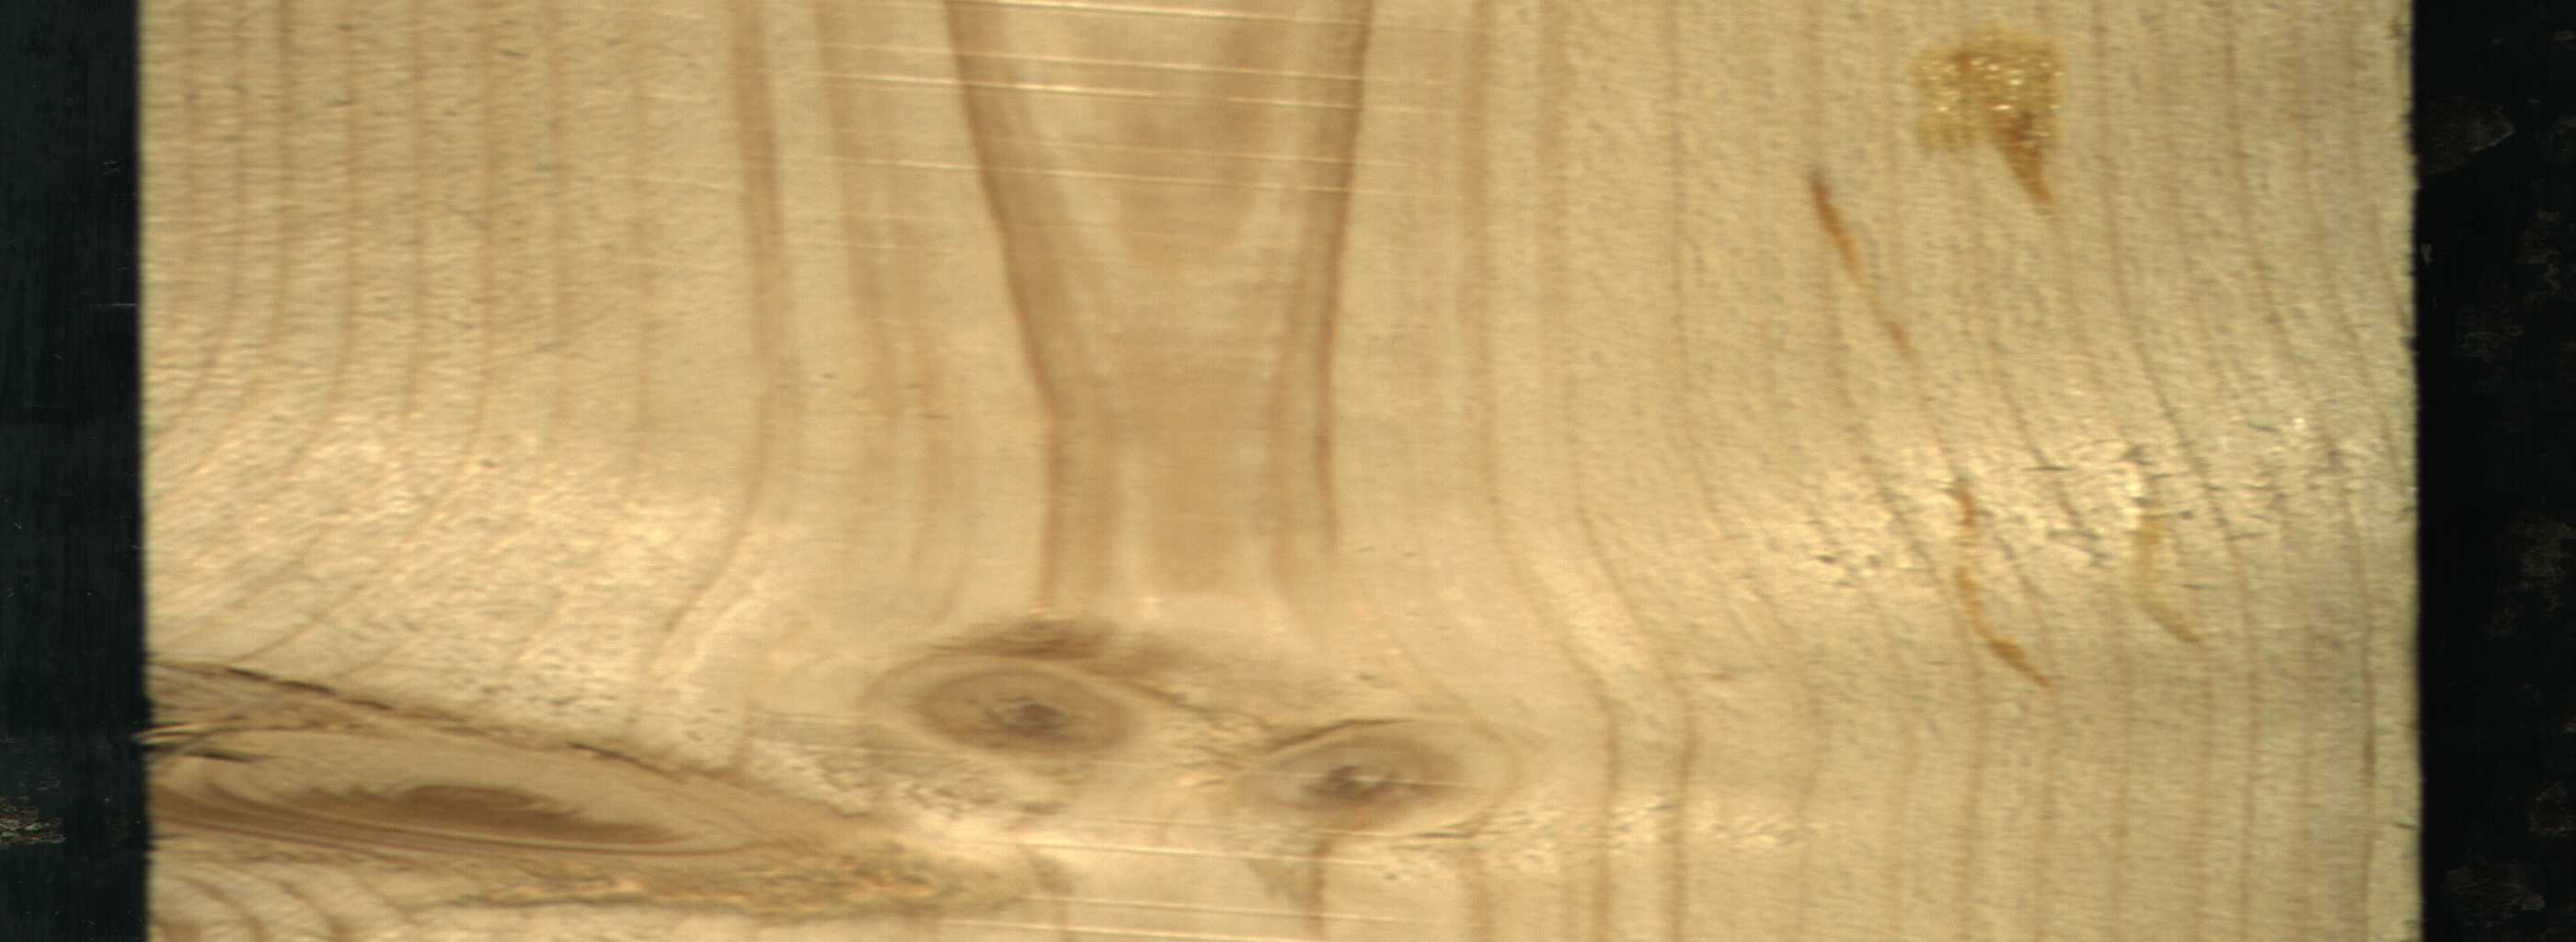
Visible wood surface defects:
resin
resin
resin
resin
Live_Knot
Live_Knot
Live_Knot